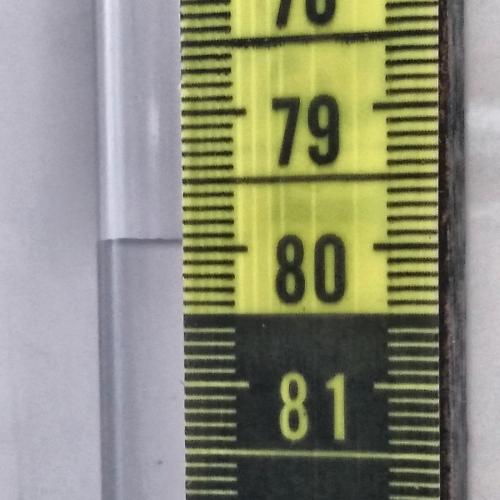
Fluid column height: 79.9 cm